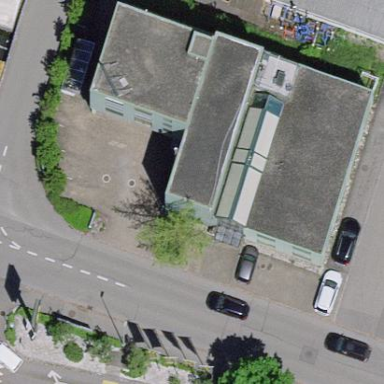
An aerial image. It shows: Building that serves as fuel station.